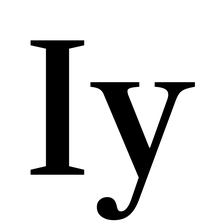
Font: LibreCaslonText_Medium